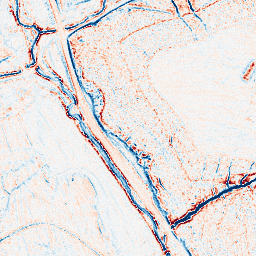
Category: edge_preserving
Decomposition family: anisotropic_diffusion
Decomposition parameters: iterations: 20
kappa: 50
gamma: 0.05
Upsampling method: cubic_catmull_rom
Upsampling parameters: scale: 2
Upsampling scale: 2